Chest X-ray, AP view. Patient: 76 years old, sex F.
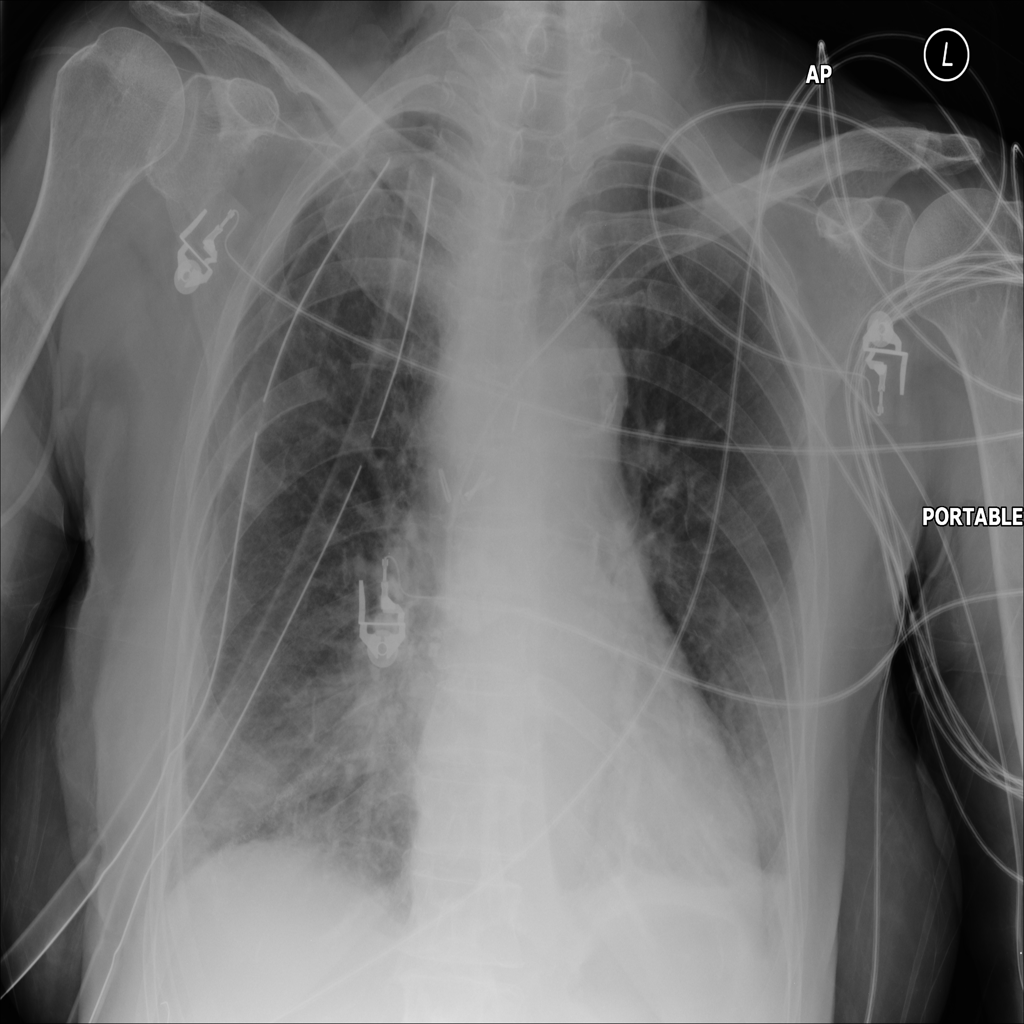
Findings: Emphysema, Mass